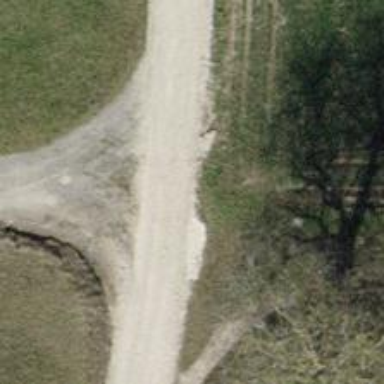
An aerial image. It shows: Pebblestone track with grade2 tracktype.